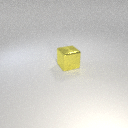
large yellow metal cube